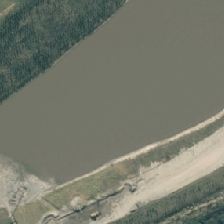
Land cover: lake_pond